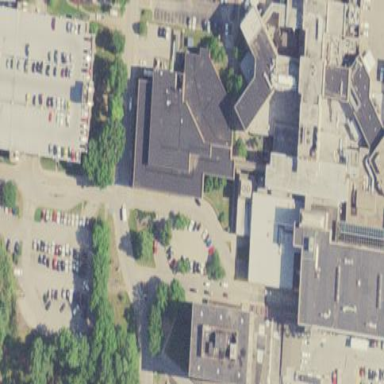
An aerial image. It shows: Hospital providing healthcare services.